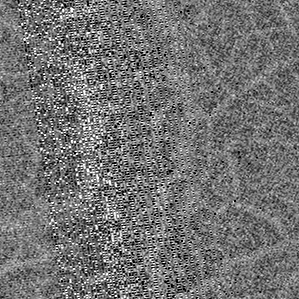
Label: frost